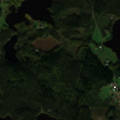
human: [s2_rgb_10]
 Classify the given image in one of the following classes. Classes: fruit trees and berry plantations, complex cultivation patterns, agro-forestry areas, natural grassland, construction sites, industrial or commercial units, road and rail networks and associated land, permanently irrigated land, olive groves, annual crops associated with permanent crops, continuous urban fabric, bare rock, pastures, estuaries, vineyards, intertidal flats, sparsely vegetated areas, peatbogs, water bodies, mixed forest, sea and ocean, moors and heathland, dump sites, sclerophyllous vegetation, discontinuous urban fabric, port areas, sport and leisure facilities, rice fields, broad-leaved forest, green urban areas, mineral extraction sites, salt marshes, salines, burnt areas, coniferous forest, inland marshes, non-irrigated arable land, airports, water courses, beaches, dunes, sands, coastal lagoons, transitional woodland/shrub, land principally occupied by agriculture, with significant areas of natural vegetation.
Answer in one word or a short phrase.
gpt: coniferous forest, mixed forest, transitional woodland/shrub